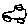
Label: car